Current action and preconditions to check: trajectory_clear

Your task: For each precondition in the list above, predict whether it will hold at this action.

Consider the current scene as observed from the mobile robot's camera, and analyze the predicted future states of all dynamic agents (e.g., people, animals, vehicles, or any moving entities) within the NEXT SECOND.

IMPORTANT: Only answer "very likely" if you are absolutely certain—based on strong, clear evidence—that a dynamic agent will violate the precondition in the predicted future state. Do NOT answer "very likely" for unlikely, ambiguous, or low-probability risks.

Ask yourself for each precondition: Is there a high probability, with clear and convincing evidence, that the predicted future states of any dynamic agent will interfere with the predicted future state of the currently executing action within the NEXT SECOND, causing that precondition to fail?

Assess the risk level based on these predictions. Use "likely" or "very likely" if motions create a clear risk of interference.

Use "neutral" or "improbable" if agents are nearby but their predicted paths are clearly diverging or non-conflicting.

Failure Risk Categories: "very improbable", "improbable", "neutral", "likely", "very likely"

Answer Format: Output ONLY the probability_of_failure value from these categories: "very improbable", "improbable", "neutral", "likely", "very likely"

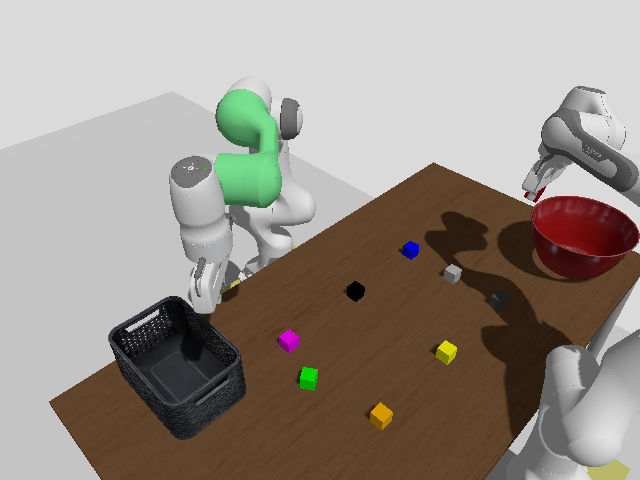

Answer: very improbable